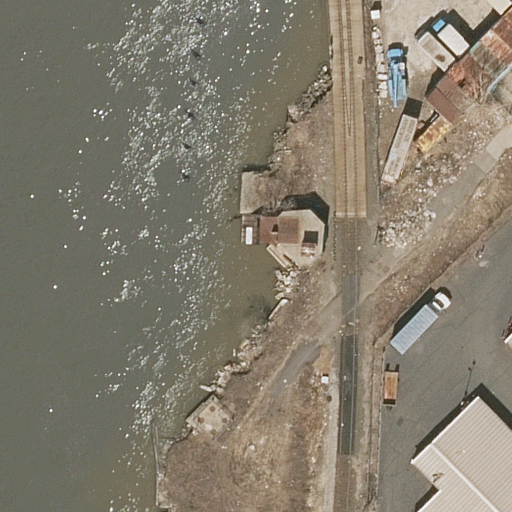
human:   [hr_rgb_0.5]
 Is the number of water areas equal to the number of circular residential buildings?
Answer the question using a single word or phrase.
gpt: no

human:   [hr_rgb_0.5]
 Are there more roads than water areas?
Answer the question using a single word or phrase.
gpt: yes

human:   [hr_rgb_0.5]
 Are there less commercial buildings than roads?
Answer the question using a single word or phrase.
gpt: yes

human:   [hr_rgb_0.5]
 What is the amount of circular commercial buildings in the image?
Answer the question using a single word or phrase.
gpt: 0

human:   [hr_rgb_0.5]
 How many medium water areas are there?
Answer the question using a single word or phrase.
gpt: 0

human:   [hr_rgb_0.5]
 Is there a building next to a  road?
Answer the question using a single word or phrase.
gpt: yes

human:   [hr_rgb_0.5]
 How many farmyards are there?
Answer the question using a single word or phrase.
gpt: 0

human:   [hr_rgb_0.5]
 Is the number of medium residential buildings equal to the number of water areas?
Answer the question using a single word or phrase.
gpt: yes

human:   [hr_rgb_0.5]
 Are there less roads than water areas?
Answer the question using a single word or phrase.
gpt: no

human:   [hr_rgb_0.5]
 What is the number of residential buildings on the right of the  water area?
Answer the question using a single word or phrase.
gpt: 2

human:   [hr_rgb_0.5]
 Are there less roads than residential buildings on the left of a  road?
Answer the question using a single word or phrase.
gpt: no

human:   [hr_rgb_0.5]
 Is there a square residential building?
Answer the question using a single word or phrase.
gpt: no

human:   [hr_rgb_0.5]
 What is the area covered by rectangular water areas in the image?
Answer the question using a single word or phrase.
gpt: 0m2

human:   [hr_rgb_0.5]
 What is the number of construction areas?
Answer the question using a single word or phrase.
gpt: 0

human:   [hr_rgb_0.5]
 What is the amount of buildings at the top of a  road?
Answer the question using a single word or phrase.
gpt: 1

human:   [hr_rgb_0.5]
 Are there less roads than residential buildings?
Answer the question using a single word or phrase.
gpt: no

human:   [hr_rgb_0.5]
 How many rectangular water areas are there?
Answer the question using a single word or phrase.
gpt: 0

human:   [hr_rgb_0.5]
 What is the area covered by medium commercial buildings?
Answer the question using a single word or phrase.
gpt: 0m2

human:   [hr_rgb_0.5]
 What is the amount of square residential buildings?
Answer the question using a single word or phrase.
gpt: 0

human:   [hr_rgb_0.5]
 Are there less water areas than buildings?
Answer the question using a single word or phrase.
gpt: yes

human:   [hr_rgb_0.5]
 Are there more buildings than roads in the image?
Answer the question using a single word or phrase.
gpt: no

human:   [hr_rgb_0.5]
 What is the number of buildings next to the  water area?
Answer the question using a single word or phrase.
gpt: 2

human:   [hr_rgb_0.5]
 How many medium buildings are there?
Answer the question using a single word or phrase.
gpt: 1

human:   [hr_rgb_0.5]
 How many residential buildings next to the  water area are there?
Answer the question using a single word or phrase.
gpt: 2

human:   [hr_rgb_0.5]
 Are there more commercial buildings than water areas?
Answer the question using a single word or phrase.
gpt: no

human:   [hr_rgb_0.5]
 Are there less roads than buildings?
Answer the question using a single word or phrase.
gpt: no

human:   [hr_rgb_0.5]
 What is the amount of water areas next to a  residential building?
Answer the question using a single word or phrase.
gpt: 1

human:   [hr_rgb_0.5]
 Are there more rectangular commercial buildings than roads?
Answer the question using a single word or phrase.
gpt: no

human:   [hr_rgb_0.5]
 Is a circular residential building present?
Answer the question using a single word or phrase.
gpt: no

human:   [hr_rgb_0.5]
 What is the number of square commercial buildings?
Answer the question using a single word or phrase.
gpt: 0

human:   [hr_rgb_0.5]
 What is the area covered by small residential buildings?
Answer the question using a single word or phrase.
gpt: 1m2

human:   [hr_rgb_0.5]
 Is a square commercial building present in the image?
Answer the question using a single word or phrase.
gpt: no

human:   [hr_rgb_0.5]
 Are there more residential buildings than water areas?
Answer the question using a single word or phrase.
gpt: yes

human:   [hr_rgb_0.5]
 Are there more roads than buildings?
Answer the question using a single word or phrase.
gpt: no

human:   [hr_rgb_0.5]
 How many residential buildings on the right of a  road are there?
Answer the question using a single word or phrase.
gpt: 1

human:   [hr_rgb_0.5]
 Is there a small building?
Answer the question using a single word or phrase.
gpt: yes